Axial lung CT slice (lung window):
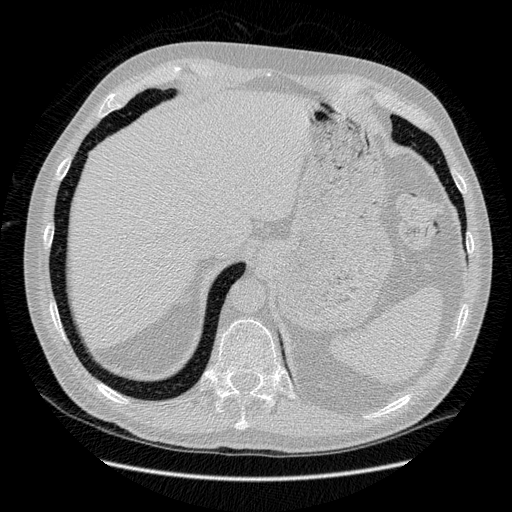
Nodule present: no